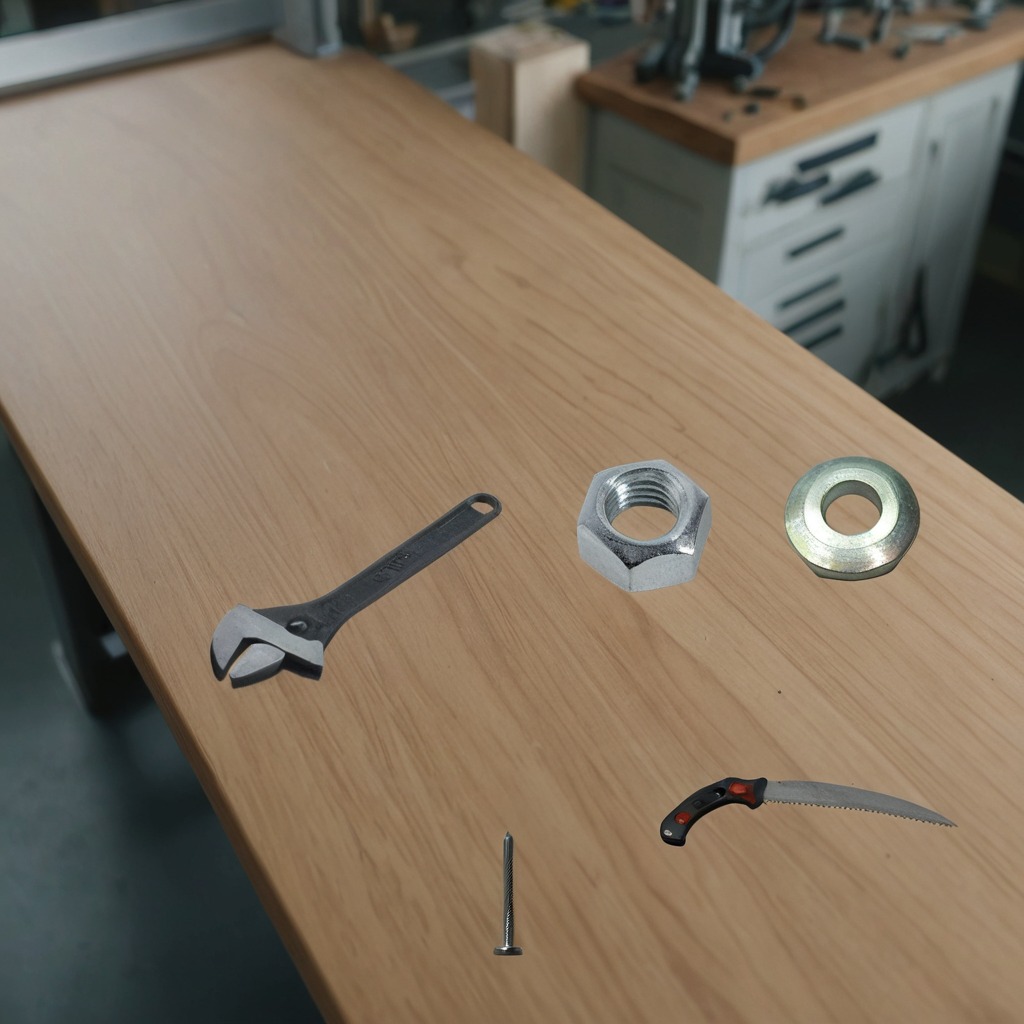
A metal washer, an iron nail, a handheld metal saw, a metal nut, and a wrench are lying on the workbench inside a coastal fishing gear workshop.